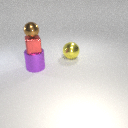
large purple metal cylinder below small brown metal sphere